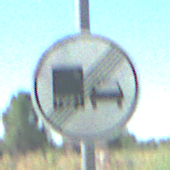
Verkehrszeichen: EndeUeberholverbotKraftfahrzeuge
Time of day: Midday
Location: Outdoor (Special)
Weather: PartlyCloudy
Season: NotSpecified
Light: Natural